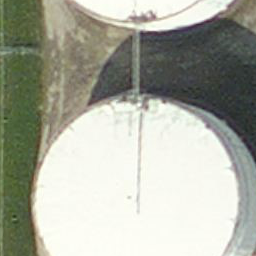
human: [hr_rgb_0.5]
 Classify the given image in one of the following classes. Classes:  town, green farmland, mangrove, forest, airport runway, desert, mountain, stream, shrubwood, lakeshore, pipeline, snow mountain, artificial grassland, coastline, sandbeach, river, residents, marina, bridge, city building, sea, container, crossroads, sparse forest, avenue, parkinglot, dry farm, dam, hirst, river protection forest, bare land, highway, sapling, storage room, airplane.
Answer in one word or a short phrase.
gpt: storage room